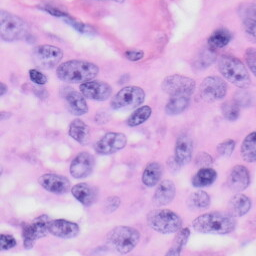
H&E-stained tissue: Skin